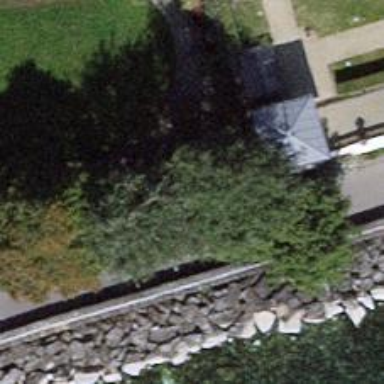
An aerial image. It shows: Bench.